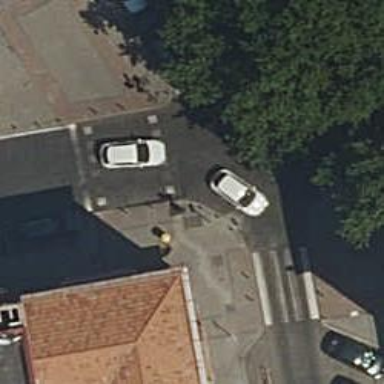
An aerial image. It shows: Road with traffic signals and zebra crossing with traffic signals.